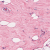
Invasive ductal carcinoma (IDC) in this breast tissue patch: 0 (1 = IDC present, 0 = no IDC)